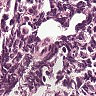
Metastatic tissue present: no